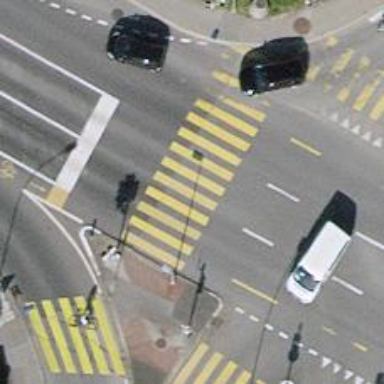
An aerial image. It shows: Crossing with traffic signals.